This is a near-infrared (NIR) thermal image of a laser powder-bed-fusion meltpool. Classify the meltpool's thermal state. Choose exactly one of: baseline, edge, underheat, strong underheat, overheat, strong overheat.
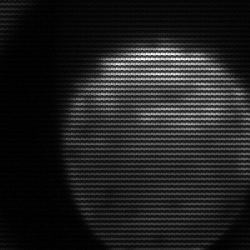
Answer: edge